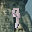
Label: 9